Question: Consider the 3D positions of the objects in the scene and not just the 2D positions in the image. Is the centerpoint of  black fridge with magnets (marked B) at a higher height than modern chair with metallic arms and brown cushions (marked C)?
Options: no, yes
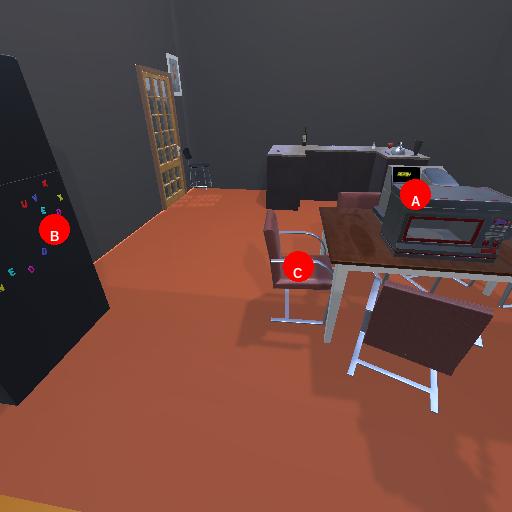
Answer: no